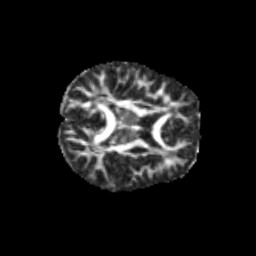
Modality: FA
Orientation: axial
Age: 9
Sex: male
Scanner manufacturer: siemens
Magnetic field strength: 3 T
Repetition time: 3.8 s
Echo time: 0.07 s